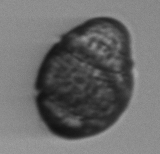
Label: Margalefidinium